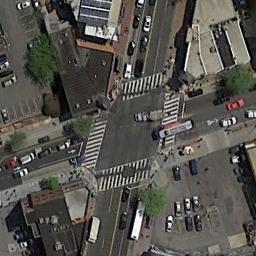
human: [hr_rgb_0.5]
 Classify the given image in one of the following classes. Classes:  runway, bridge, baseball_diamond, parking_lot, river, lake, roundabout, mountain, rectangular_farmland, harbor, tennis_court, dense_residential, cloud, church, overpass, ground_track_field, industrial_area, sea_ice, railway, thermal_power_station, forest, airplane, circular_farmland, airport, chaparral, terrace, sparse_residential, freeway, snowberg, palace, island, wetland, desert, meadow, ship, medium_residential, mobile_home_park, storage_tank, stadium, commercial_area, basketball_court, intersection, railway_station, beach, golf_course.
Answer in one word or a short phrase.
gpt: intersection